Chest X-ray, PA view. Patient: 54 years old, sex F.
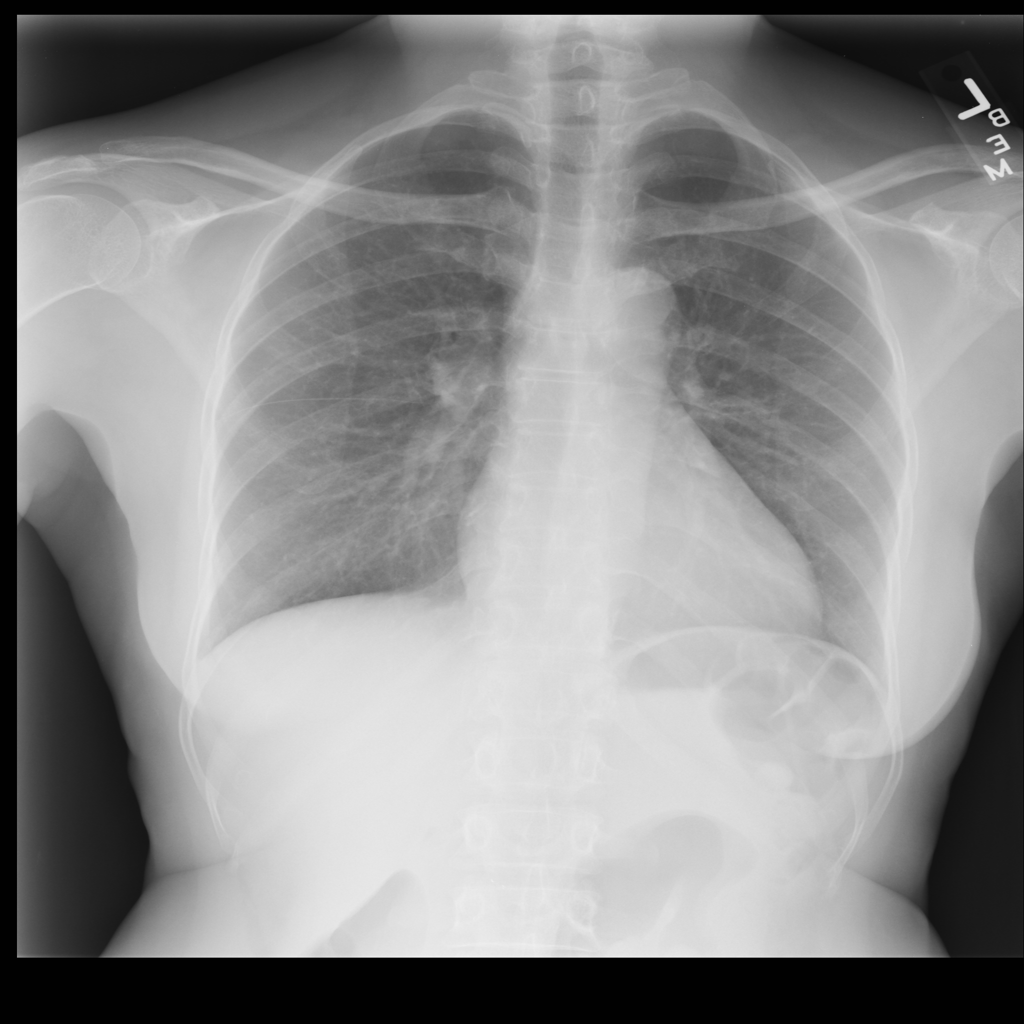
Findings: No Finding